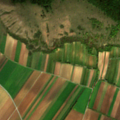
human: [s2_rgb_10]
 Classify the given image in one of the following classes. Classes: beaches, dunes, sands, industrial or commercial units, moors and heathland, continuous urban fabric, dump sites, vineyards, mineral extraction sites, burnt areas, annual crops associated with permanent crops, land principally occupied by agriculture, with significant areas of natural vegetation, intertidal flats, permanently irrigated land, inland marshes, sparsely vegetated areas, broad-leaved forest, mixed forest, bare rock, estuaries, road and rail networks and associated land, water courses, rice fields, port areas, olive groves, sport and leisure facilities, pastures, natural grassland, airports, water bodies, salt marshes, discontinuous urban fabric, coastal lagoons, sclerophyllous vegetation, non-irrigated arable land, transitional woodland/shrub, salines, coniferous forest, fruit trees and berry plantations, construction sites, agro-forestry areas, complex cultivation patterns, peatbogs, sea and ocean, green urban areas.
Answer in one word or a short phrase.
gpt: non-irrigated arable land, vineyards, broad-leaved forest, natural grassland